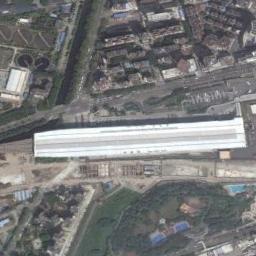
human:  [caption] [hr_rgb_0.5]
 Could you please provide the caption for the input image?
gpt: There are many buildings of different shapes beside the railway station .

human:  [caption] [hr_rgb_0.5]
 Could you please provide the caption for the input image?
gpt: The railway station is next to some buildings and trees .

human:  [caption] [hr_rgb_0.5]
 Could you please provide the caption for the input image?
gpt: There is a fully equipped railway station in the city .

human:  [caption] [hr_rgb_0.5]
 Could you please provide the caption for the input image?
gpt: The railway station has some railways and a white building and the residential area is next to the railway station .

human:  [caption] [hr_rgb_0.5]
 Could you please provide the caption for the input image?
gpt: There are many buildings and some green trees around the railway station .